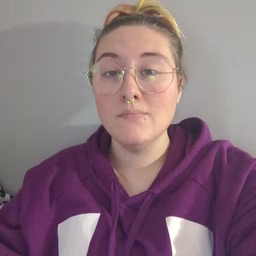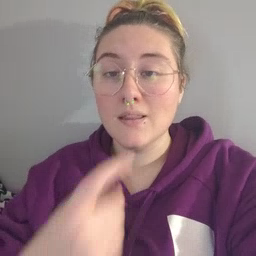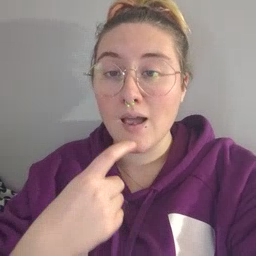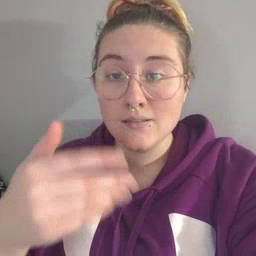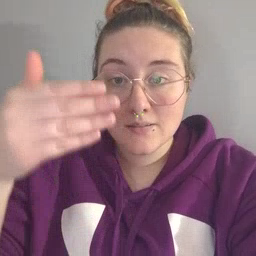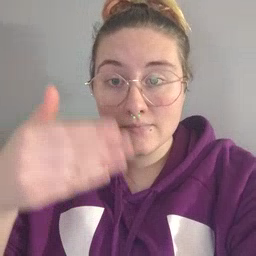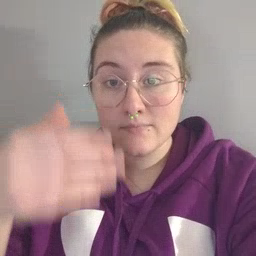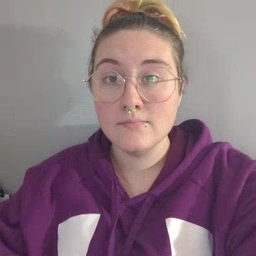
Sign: glasswindow